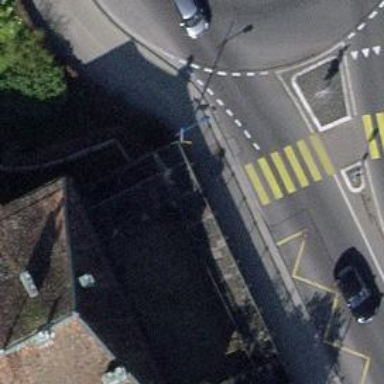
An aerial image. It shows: Kerb serving as barrier.